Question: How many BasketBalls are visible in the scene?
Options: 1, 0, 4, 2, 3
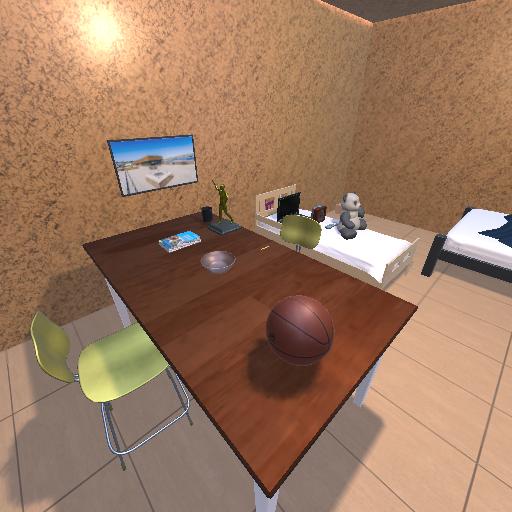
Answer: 1